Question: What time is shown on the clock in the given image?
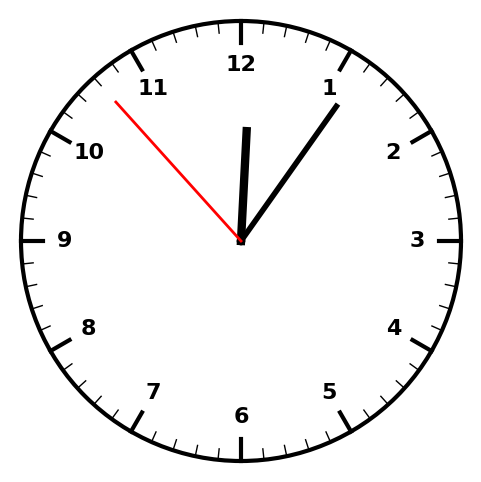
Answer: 12:05:53